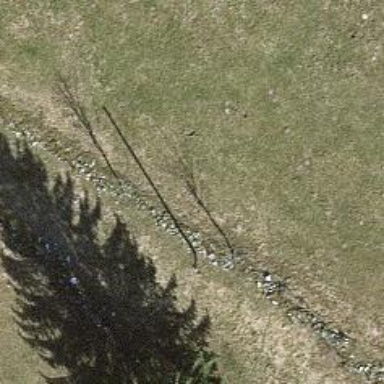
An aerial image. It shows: Wall is shown in the image.